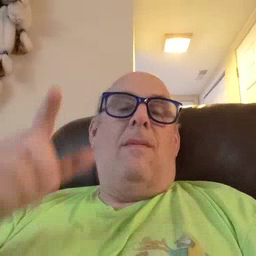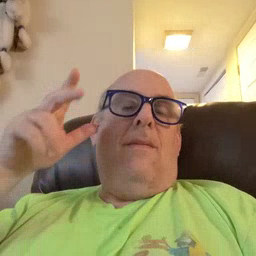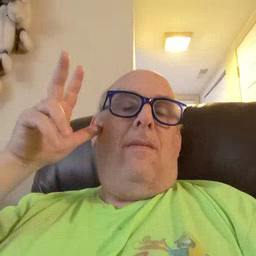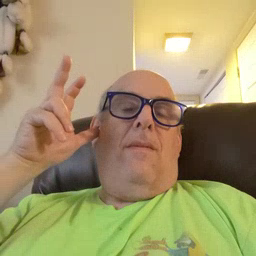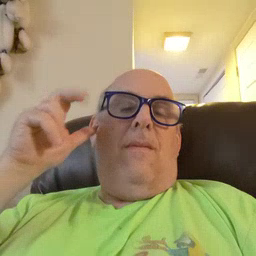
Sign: hear